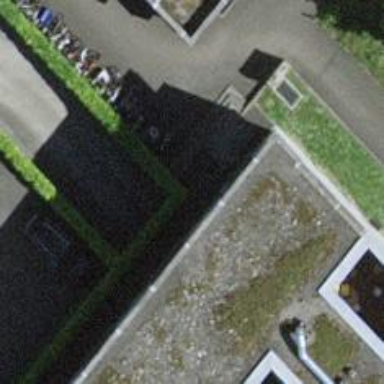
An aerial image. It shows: Parking entrance.